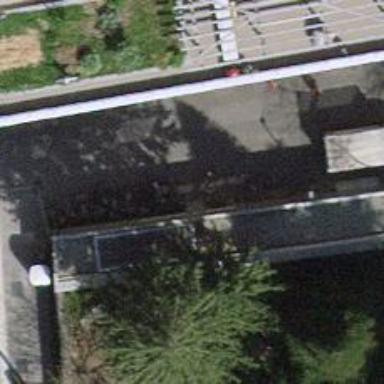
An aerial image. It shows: Bicycle parking area with stands.